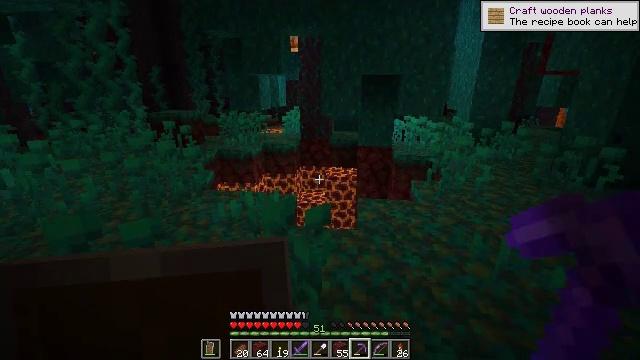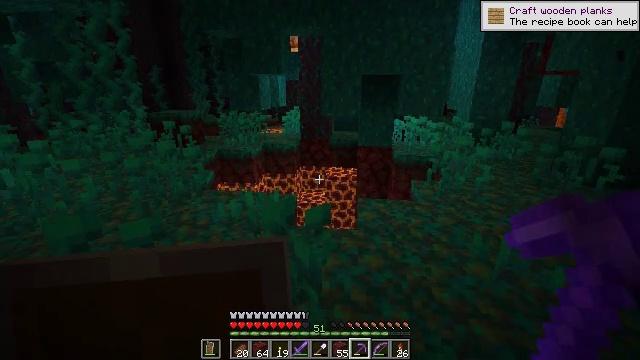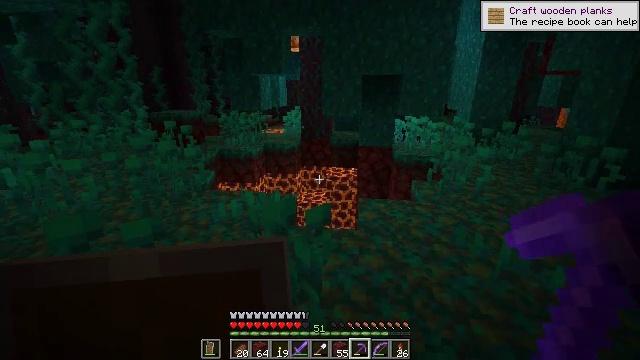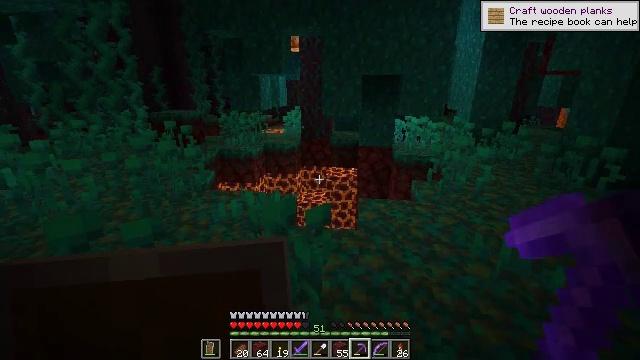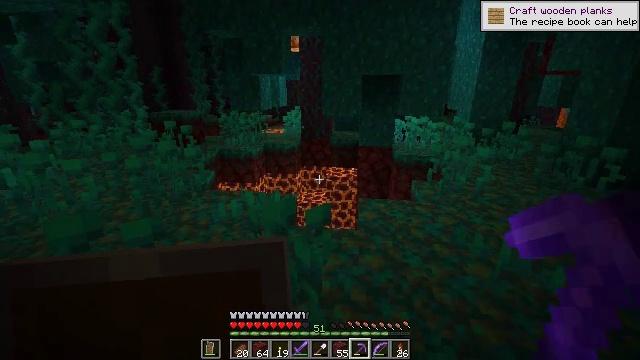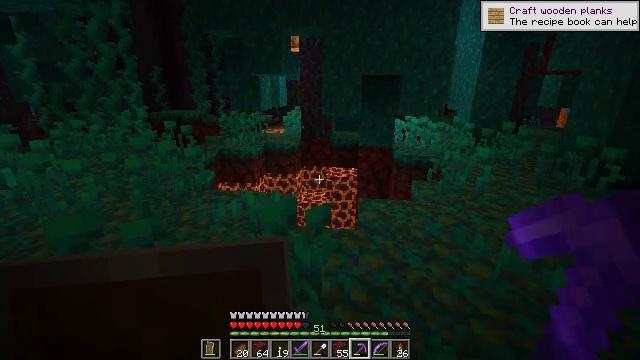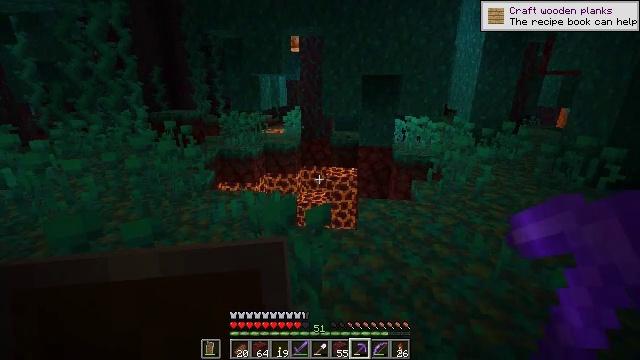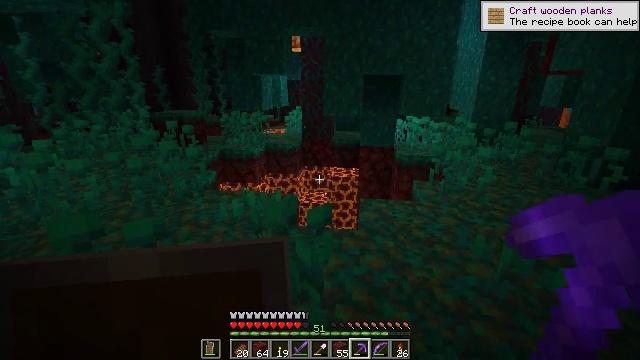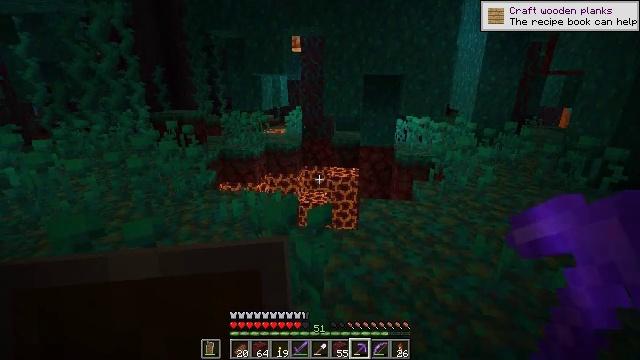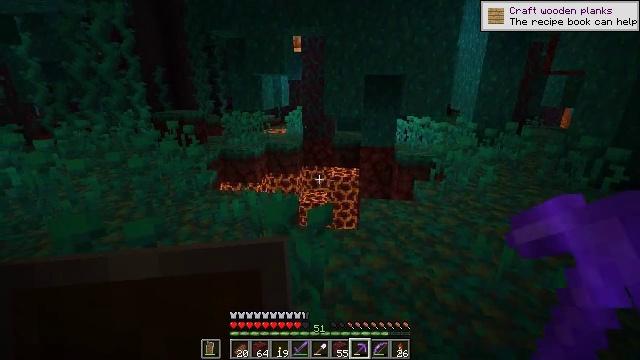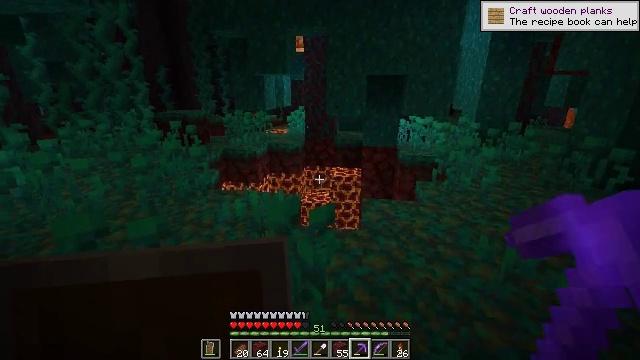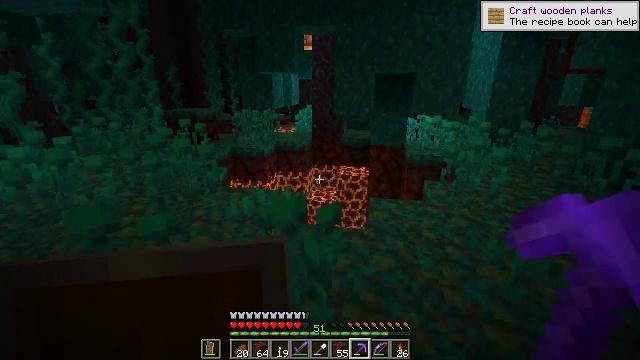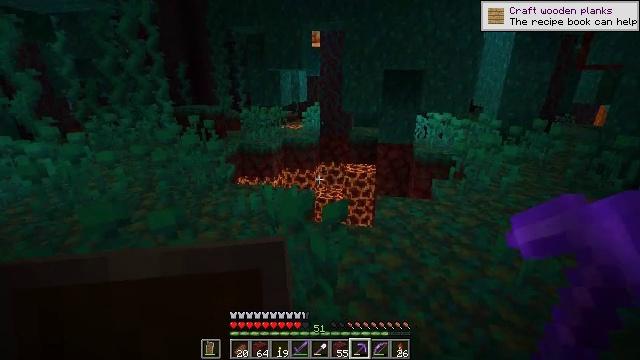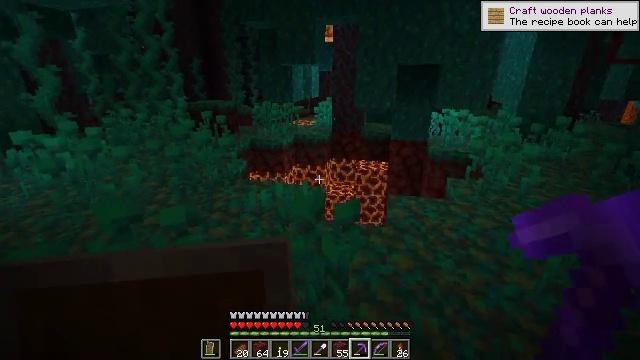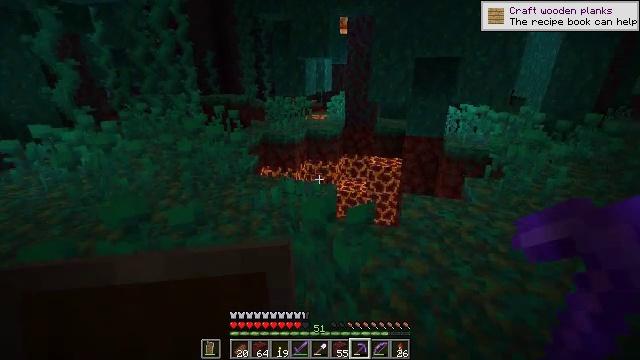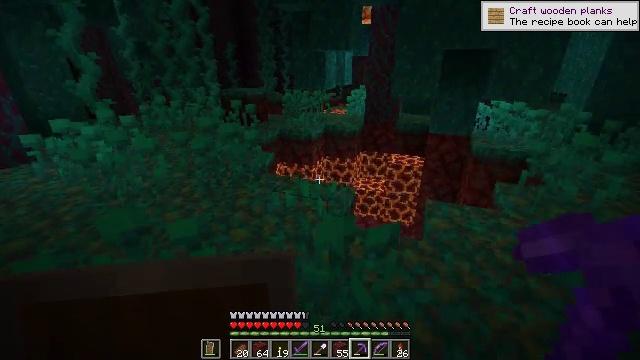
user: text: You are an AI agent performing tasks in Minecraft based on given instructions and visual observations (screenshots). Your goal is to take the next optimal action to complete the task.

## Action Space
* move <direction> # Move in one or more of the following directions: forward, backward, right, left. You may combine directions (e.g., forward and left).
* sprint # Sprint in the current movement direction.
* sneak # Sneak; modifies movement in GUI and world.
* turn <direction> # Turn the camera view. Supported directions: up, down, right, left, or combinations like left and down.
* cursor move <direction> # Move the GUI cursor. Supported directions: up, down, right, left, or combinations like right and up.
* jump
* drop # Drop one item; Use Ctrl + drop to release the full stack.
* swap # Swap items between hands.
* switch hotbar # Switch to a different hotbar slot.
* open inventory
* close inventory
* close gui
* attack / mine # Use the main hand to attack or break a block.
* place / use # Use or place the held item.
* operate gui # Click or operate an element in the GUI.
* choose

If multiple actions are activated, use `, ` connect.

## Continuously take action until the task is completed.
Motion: motion action
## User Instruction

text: Break the netherrack block.
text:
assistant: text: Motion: no_op
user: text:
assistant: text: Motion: no_op
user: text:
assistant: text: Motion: no_op
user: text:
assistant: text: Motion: no_op
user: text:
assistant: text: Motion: no_op
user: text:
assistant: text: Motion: no_op
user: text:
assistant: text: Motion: no_op
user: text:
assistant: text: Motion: no_op
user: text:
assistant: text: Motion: no_op
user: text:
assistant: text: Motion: no_op
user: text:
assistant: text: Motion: turn left
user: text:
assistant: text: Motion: turn left
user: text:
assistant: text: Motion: move forward, turn left
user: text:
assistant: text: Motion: move forward, turn left and down
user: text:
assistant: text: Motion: move forward, turn left and down
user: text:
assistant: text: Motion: move forward, turn left and down
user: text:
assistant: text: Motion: move forward, turn left and down
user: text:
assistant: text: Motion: move forward, turn left
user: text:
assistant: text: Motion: move forward
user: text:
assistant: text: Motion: move forward
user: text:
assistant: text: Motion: move forward
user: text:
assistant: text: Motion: no_op
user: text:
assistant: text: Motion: no_op
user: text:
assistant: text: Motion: no_op
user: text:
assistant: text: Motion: move left
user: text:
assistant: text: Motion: move left
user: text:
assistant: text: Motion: move forward and move left
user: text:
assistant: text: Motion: move forward and move left
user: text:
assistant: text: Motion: move forward and move left
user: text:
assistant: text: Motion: move forward and move left